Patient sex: M
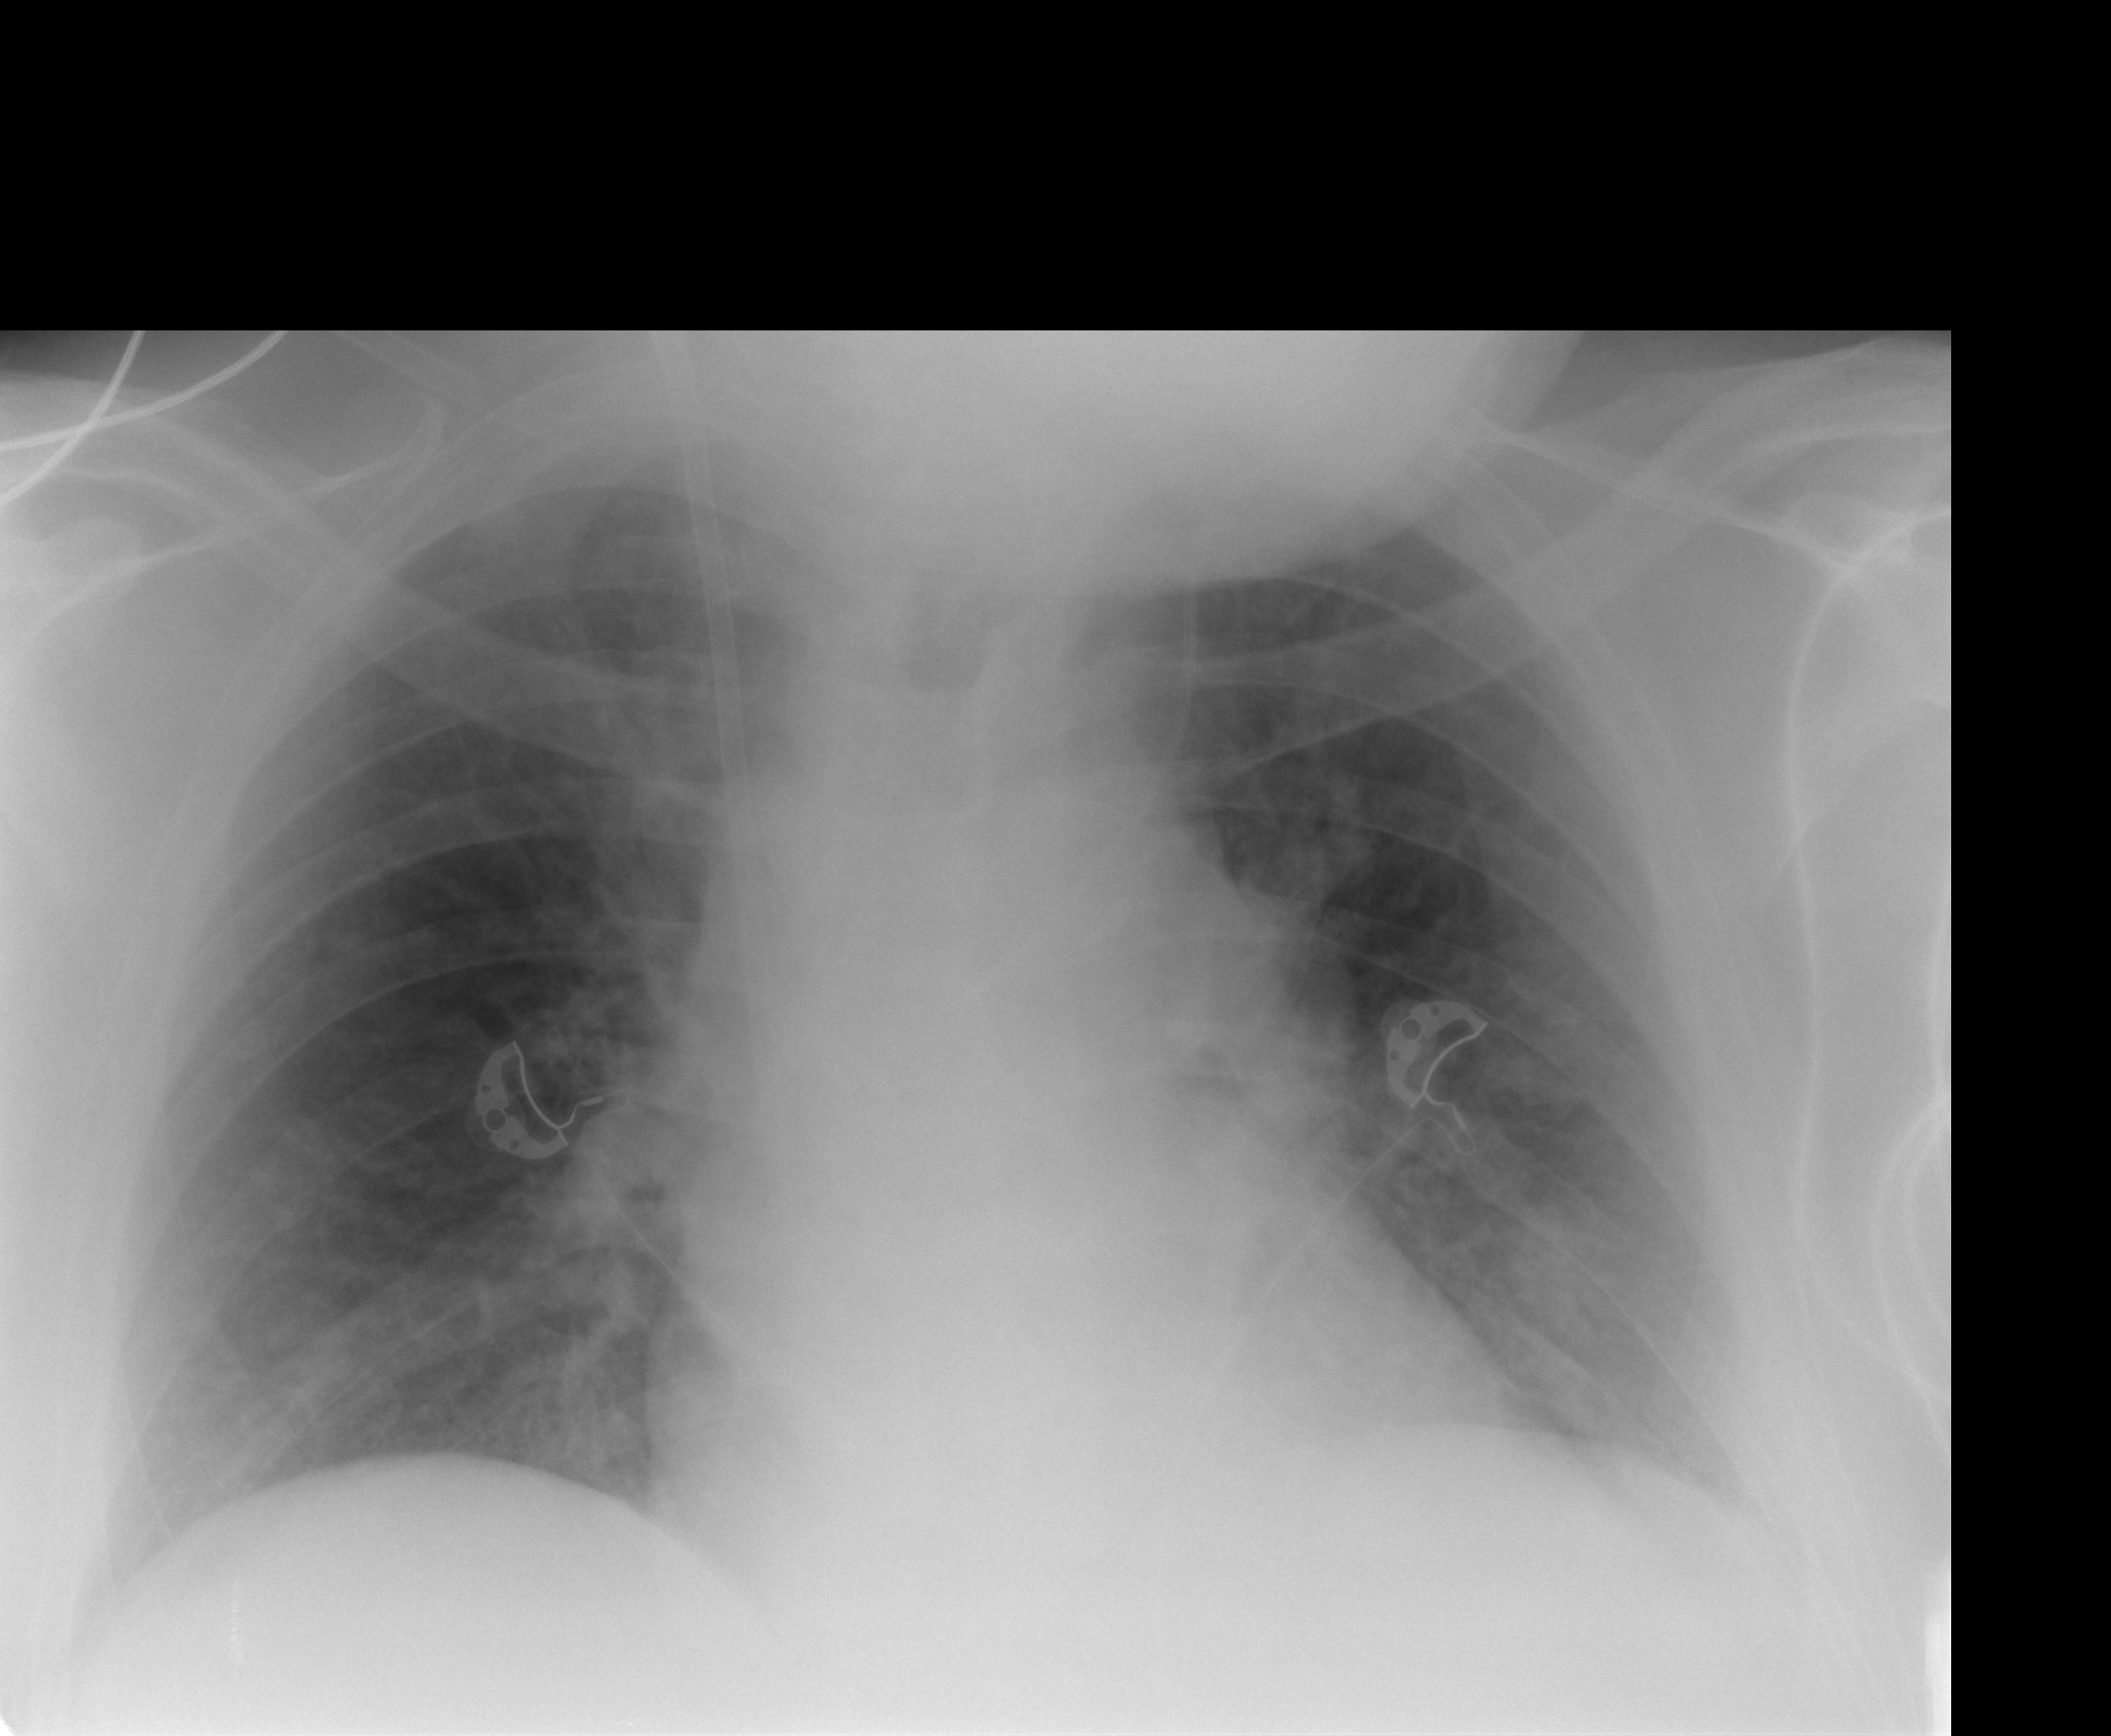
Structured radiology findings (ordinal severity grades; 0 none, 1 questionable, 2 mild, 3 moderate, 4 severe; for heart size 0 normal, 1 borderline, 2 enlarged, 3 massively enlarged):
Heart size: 1
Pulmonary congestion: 0
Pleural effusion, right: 0
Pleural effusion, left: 0
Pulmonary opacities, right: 0
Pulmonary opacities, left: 2
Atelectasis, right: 0
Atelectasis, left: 1